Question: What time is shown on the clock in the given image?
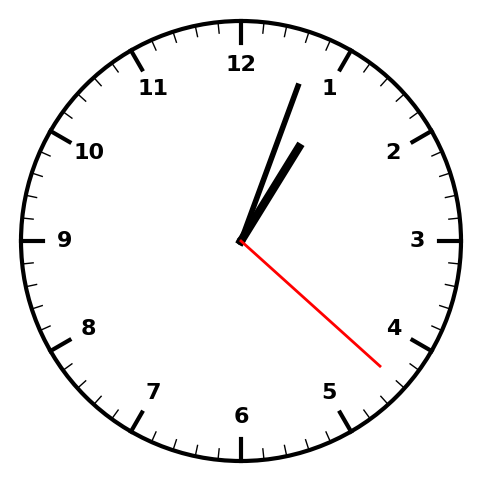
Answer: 01:03:22